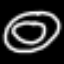
Label: donut